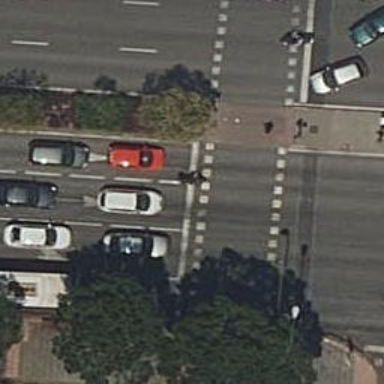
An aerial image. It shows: Road crossing with traffic signals.